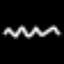
Label: squiggle